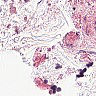
Metastatic tissue present: no